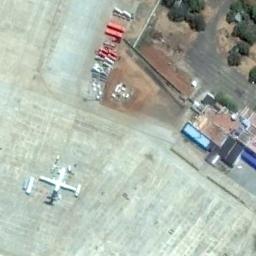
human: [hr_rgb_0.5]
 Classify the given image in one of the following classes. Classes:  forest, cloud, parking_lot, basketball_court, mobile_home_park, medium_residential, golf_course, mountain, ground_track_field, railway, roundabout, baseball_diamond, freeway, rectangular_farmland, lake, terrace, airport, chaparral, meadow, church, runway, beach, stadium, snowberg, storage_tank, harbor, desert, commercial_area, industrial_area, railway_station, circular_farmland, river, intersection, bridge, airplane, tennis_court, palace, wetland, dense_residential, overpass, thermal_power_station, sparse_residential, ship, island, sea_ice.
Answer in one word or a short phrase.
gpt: airplane